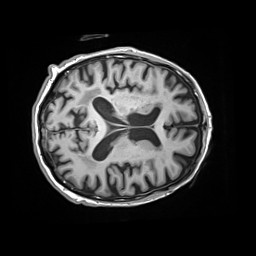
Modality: T1w
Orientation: axial
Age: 85
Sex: male
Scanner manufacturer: siemens
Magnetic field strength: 3 T
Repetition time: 2.2 s
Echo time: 0.00245 s